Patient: sex M, age 69
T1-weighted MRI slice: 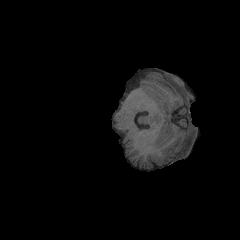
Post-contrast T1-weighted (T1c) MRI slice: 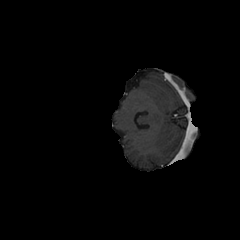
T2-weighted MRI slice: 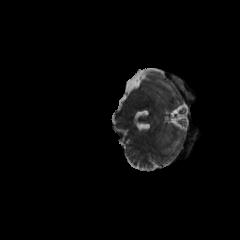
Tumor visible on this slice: no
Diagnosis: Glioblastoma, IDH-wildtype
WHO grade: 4